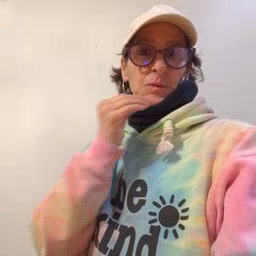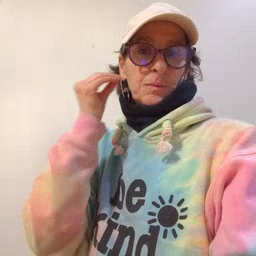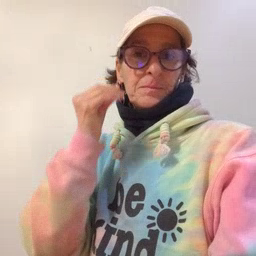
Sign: home